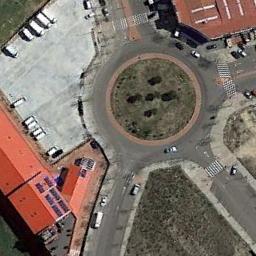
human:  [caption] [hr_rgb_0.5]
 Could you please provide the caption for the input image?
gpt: There are many cars beside the roundabout .

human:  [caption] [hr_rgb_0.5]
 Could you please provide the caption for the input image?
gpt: The roundabout with four exits and entrances is surrounded by some buildings and a parking lot .

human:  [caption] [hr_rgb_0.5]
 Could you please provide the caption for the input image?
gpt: The roundabout is on the bare land next to buildings .

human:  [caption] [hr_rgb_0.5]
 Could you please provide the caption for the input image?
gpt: There are several vehicles on the road at the roundabout, There are several buildings around the roundabout, And many cars are parked in the open space near the roundabout .

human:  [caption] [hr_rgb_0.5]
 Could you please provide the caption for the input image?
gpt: There are two orange buildings near the roundabout .